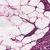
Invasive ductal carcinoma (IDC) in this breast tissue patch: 1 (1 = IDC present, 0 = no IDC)